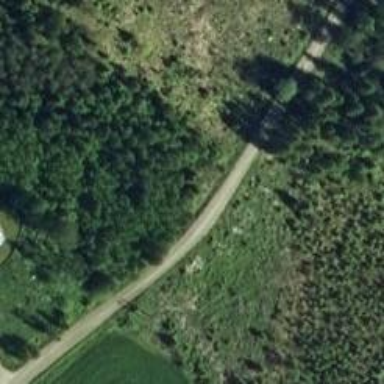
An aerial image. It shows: Unclassified road.